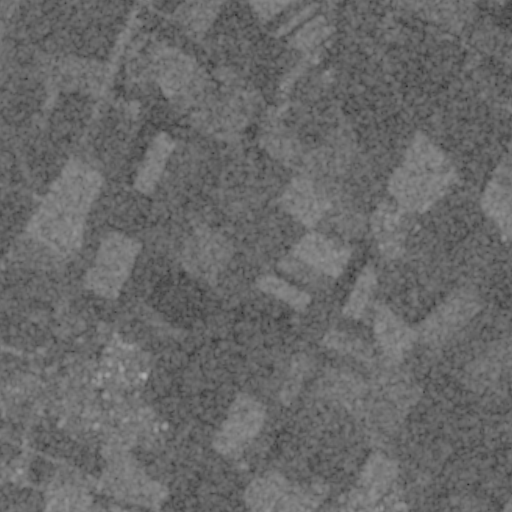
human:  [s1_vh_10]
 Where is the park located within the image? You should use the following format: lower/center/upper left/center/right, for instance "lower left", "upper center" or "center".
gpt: The park is located in the lower of the image.
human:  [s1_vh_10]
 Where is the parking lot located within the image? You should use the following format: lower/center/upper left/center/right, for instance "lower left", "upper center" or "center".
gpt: The parking lot is located in the lower left of the image.
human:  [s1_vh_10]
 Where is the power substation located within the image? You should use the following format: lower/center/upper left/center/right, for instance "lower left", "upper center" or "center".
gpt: The power substation is located in the lower left of the image.
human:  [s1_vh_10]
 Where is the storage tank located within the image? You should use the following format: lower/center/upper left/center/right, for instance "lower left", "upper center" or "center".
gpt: The storage tank is located in the lower left of the image.
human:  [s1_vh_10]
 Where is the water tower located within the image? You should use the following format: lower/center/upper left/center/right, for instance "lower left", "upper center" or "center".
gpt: The water tower is located in the lower center of the image.
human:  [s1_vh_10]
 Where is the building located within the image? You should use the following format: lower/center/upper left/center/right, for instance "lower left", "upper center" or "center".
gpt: There is no building in the image.

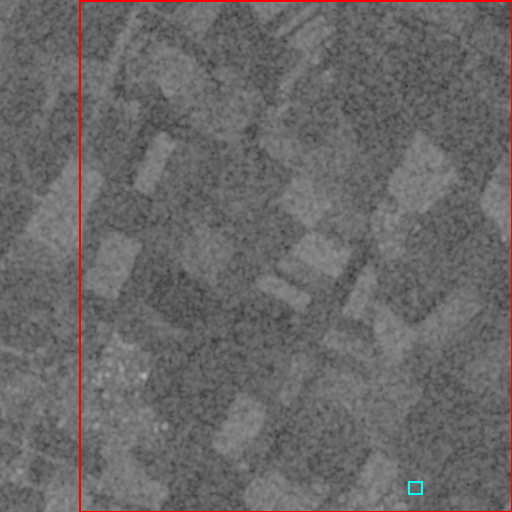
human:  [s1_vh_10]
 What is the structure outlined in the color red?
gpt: The structure outlined in red is a crop field.
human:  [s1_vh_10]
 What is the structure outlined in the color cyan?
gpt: The structure outlined in cyan is a park.
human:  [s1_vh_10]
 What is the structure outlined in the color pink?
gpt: There is no pink outline.